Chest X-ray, AP view. Patient: 46 years old, sex M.
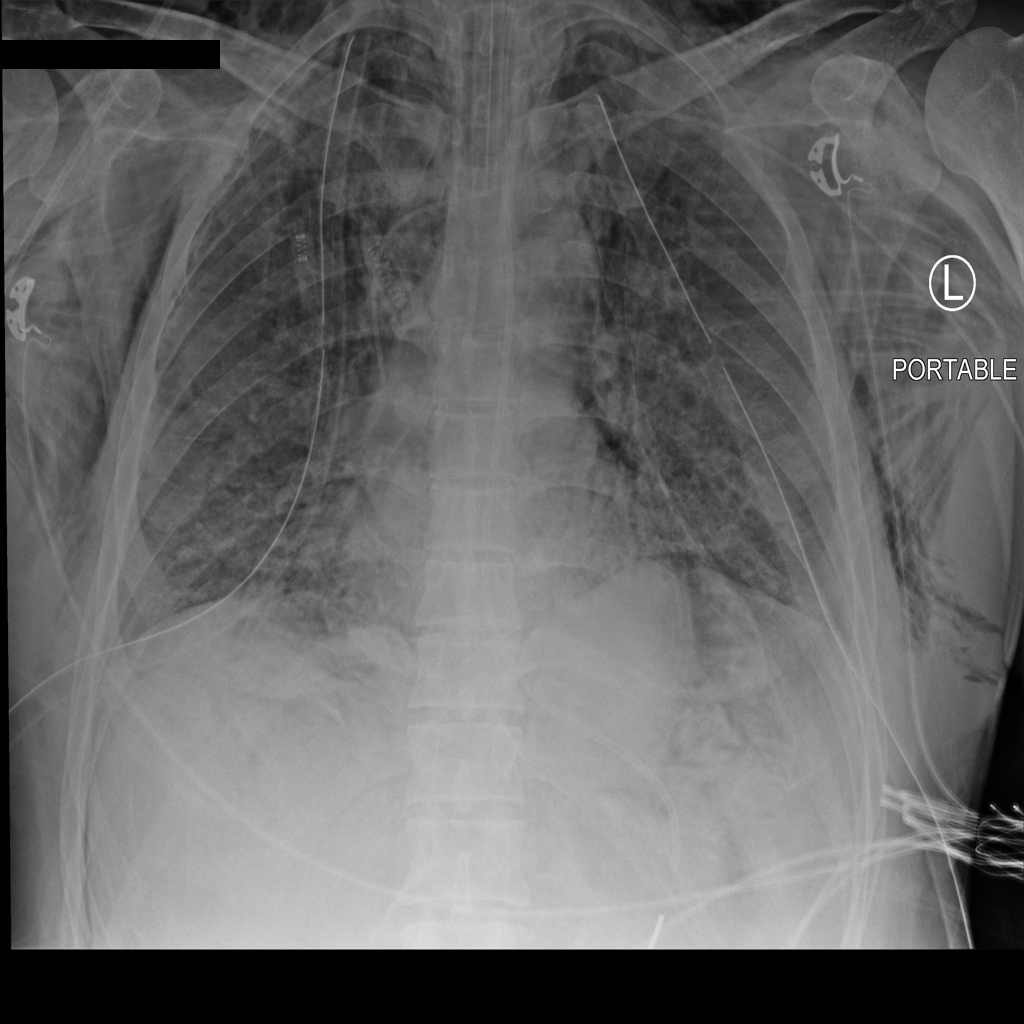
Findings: No Finding